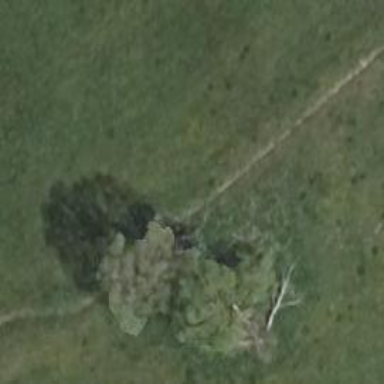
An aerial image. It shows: Deciduous broadleaved tree.